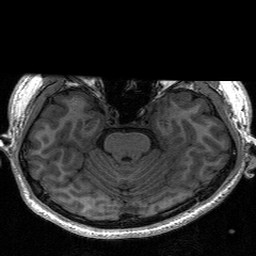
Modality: T1w
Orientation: coronal
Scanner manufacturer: siemens
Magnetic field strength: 3 T